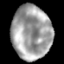
Tissue: lung
Cell type: T cells
Senescence score: 0.2092
Nuclear area (px): 2088
Mean DAPI intensity: 160.021